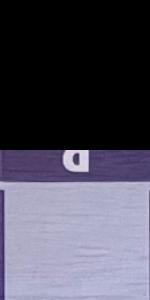
Label: Empty